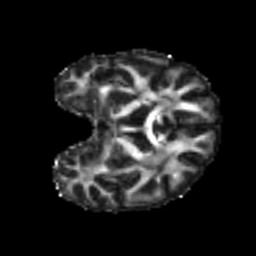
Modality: FA
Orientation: coronal
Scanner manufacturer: siemens
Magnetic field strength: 3 T
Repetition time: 4 s
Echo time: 0.0594 s